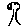
Label: tree